This grayscale image was formed by reshaping a rotor test-rig vibration snapshot into a 2-D grid. Based on the visible evidence, which rotor condition applies: normal, misalignment, unbalance, looseness?
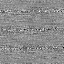
Answer: looseness